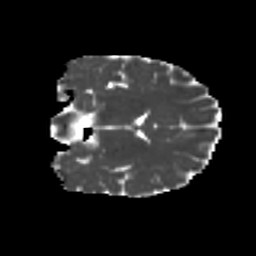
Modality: MD
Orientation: coronal
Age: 55
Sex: female
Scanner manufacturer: ge
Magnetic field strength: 3 T
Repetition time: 7.8 s
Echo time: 0.0609 s